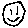
Label: smiley face